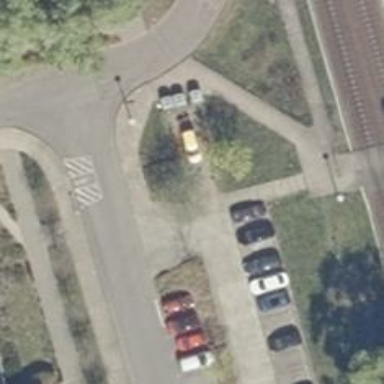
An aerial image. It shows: Footway with concrete surface.